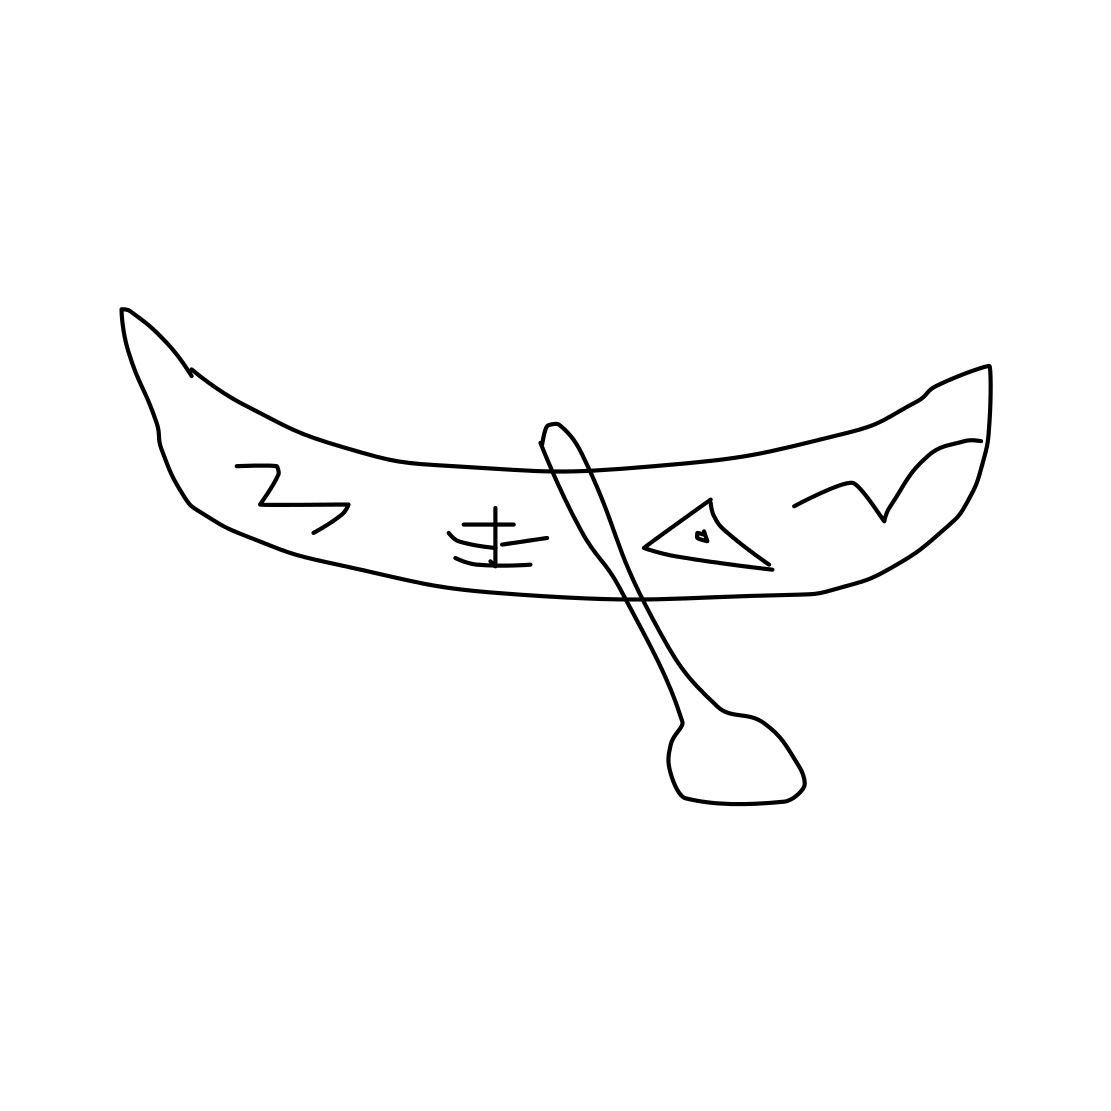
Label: canoe